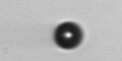
Label: bead